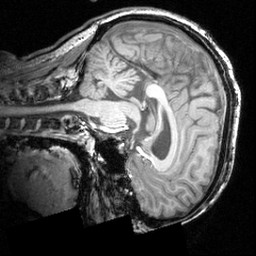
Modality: T1w
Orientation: sagittal
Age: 22
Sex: male
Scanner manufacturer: siemens
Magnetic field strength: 3.951 T
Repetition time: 2.5 s
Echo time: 0.00393 s